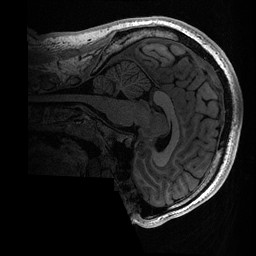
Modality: T1w
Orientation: sagittal
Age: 20
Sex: male
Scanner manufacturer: ge
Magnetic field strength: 3 T
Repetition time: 0.006952 s
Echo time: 0.00292 s